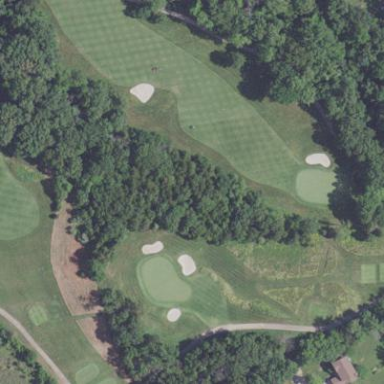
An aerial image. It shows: Scenic golf fairway.